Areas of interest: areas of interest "Swimming Pool"
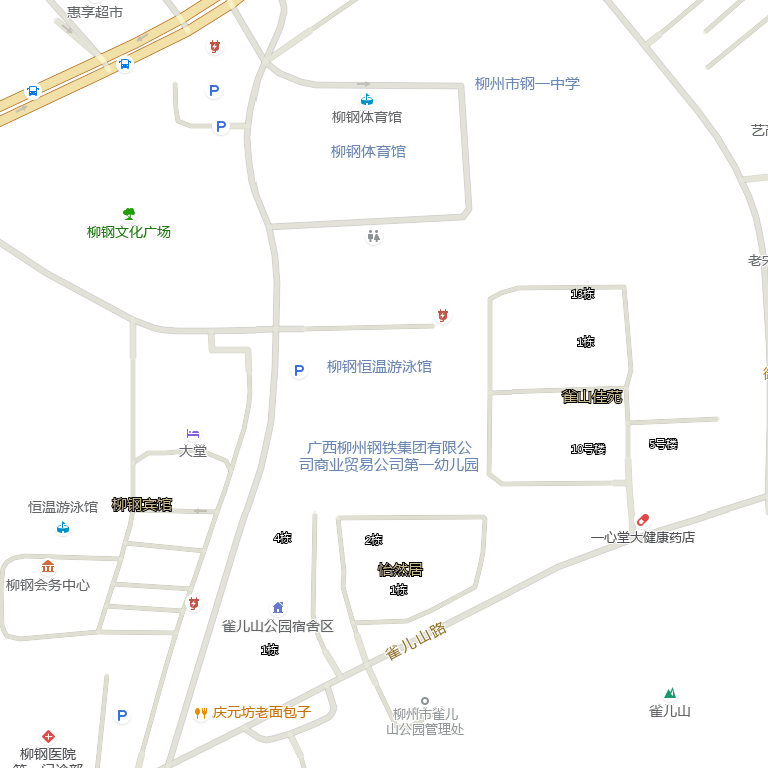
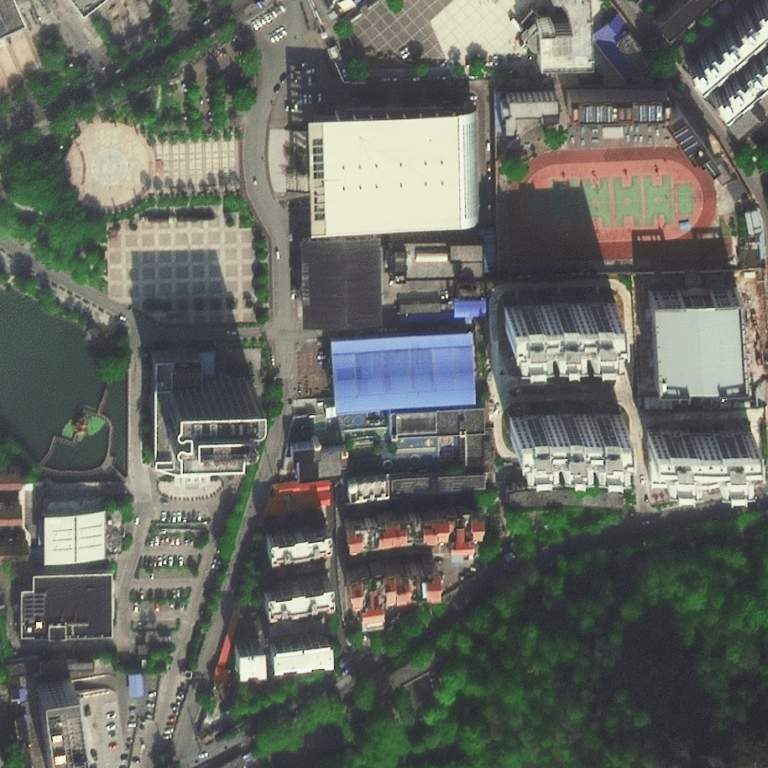